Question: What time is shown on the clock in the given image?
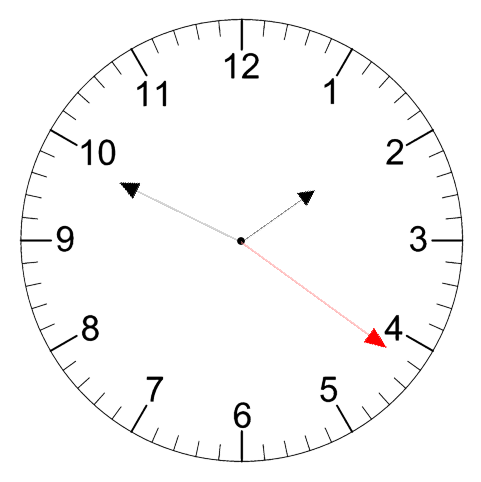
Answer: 01:49:21